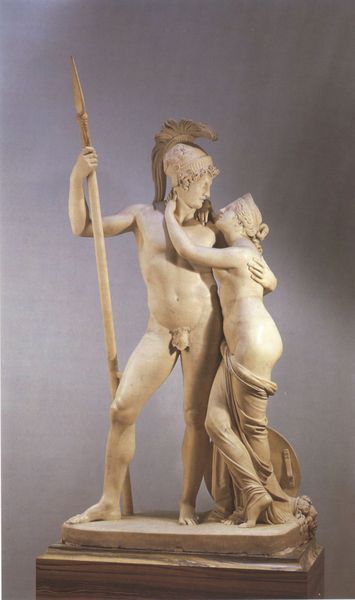
Titel: Venus und Mars
Künstler: Antonio Canova
Schlagwörter: akt, feder, fuß, kämpfer, mann, nackt, brust, frau, marmor, tuch, arm, arme, sockel, stein, haare, paar, locken, skulptur, statue, beine, hintern, kuss, liebe, umarmung, lanze, bauch, penis, schild, helm, mythologie, statuette, liebespaar, hingabe, liebende, krieger, griechenland, speer, apoll, mars, feigenblatt, staute, daphne